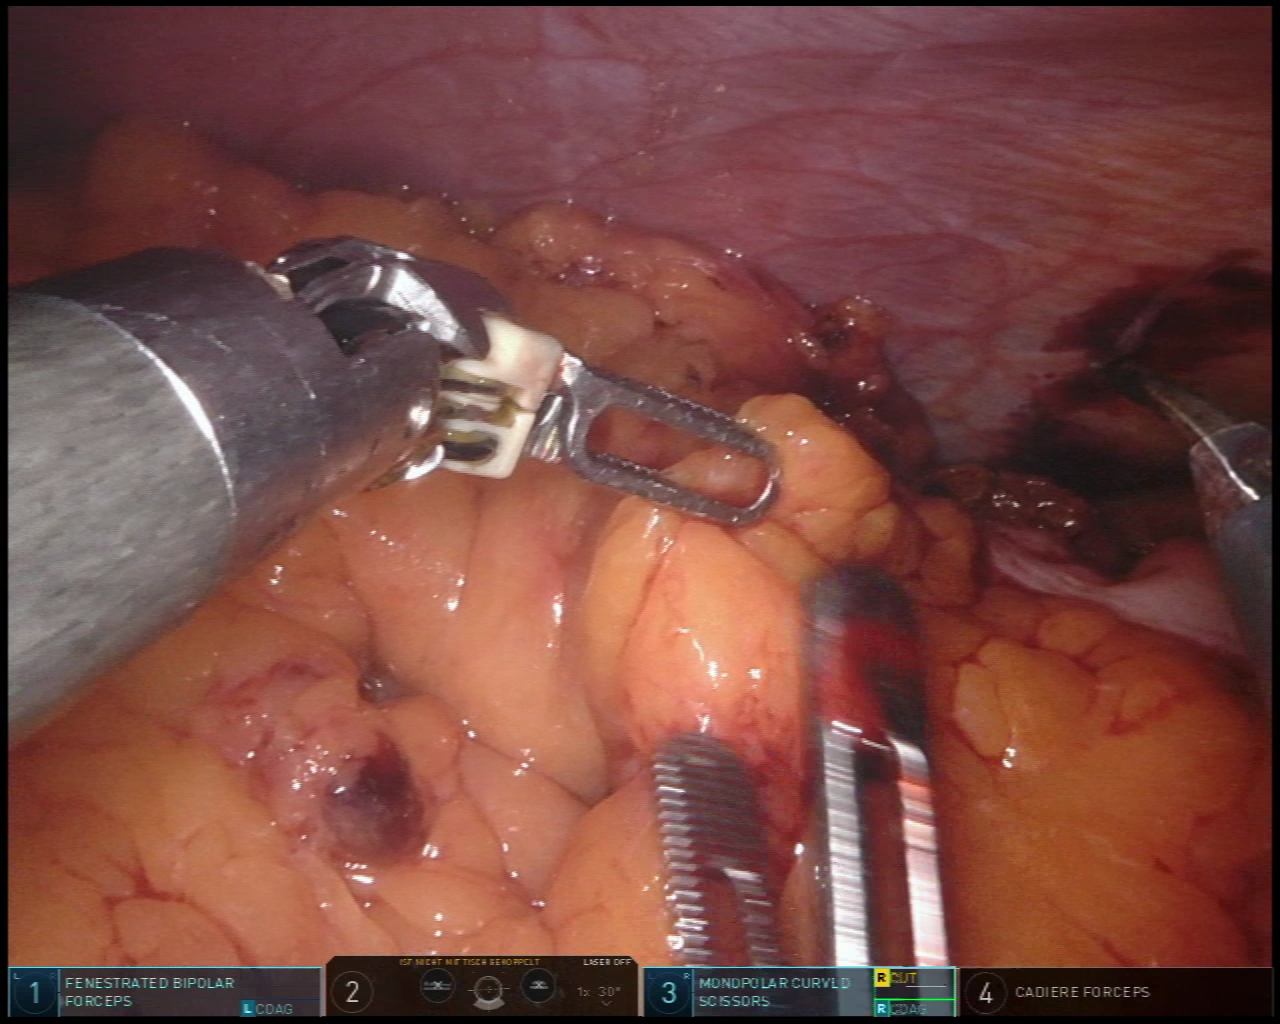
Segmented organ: abdominal_wall
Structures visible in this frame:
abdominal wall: yes
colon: no
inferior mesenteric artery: no
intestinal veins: no
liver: no
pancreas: no
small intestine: no
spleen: no
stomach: no
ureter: no
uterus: no
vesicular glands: no